Interaction volume radius: 10 \u00c5
Interaction volume height: 15 \u00c5
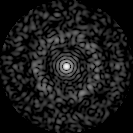
Disorder parameter: 0.8056